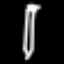
Label: pencil